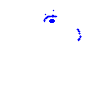
Particle: pion